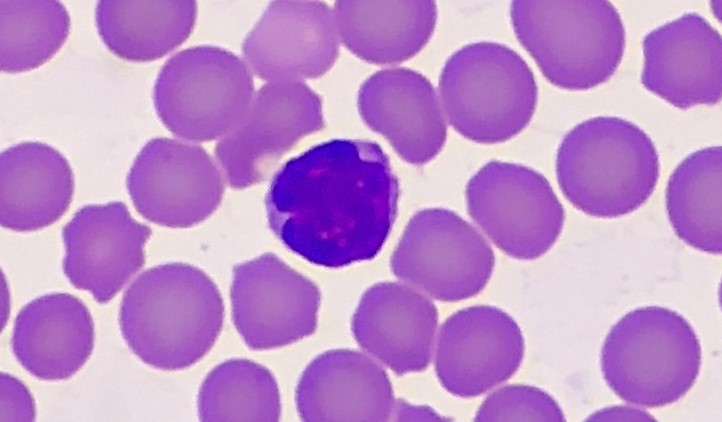
White blood cell type: Lymphocyte